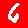
Digit: 6